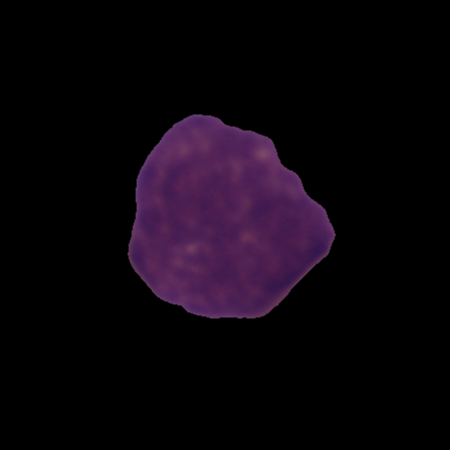
Label: healthy